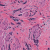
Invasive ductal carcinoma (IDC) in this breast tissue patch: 1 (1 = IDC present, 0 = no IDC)